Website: lowes
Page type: customer-info-address
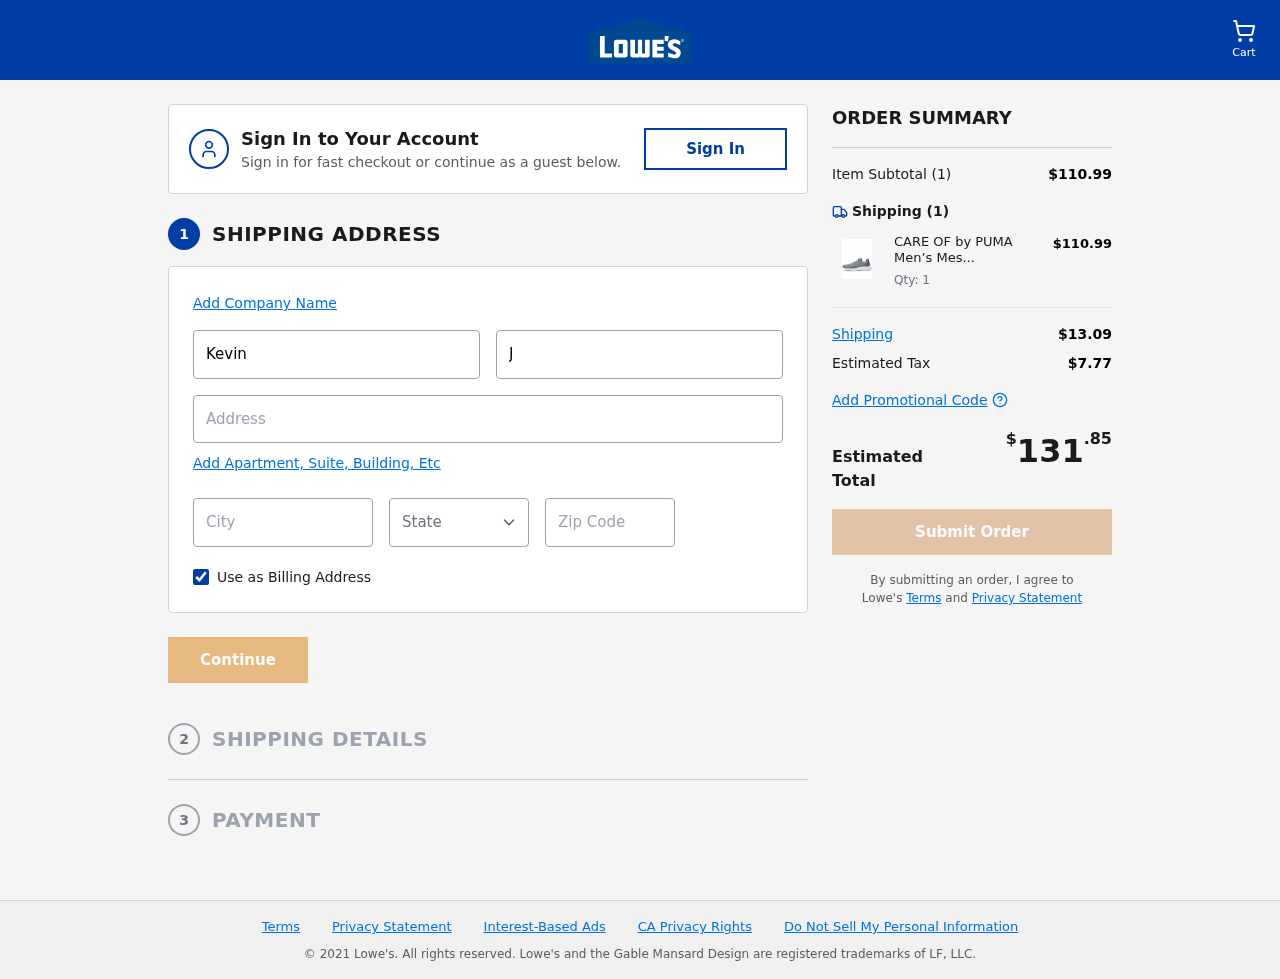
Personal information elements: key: PII_CITY
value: Jenniferburgh
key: PII_FIRSTNAME
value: Kevin
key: PII_LASTNAME
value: Jordan
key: PII_POSTCODE
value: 24430
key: PII_STATE_ABBR
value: WI
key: PII_STREET
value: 3352 Brown Rue
Product elements: key: PRODUCT1_NAME
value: CARE OF by PUMA Men’s Mesh Low-Top Trainers, Grey, US 11
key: PRODUCT1_PRICE
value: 110.99
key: PRODUCT1_QUANTITY
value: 1
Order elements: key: ORDER_NUM_ITEMS
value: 1
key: ORDER_SUBTOTAL
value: $110.99
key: ORDER_NUM_ITEMS2
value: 1
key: ORDER_SHIPPING_COST
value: $13.09
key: ORDER_TAX
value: $7.77
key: ORDER_TOTAL
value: $131.85